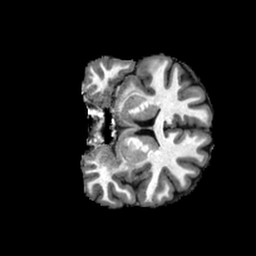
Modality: T1w
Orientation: coronal
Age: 21
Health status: healthy
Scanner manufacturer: philips
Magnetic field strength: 3 T
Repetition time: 0.007889 s
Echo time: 0.00362 s